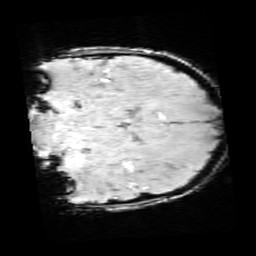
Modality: SWI
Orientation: coronal
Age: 11
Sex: male
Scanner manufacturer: siemens
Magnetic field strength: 3 T
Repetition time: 0.027 s
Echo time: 0.02 s